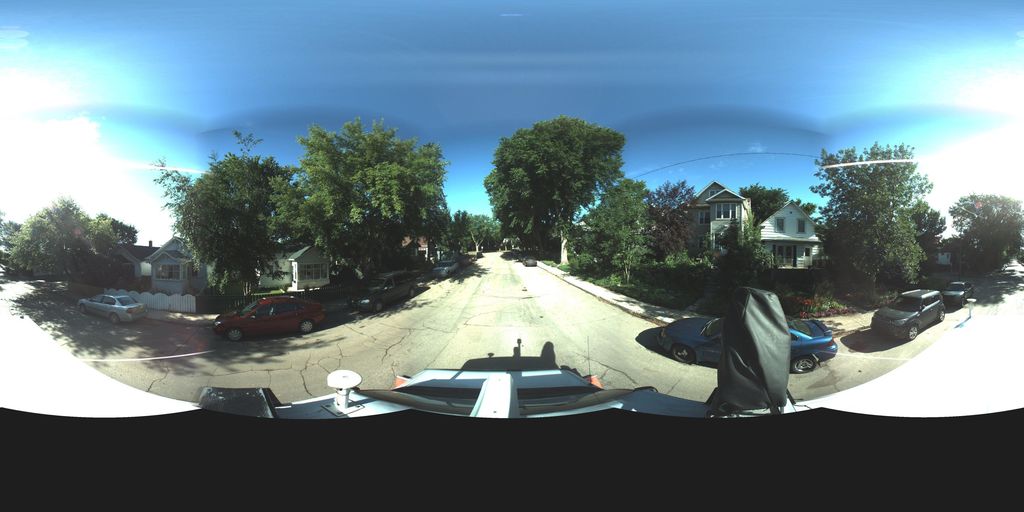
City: saskatoon